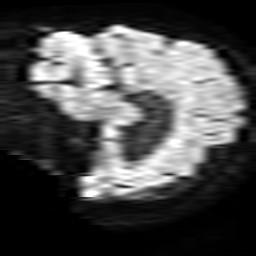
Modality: TRACE
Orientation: sagittal
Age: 73
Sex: female
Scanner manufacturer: philips
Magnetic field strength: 3 T
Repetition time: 3.961 s
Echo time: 0.06134 s